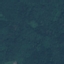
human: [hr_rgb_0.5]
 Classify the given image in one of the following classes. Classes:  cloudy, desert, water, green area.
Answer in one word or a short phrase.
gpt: green area